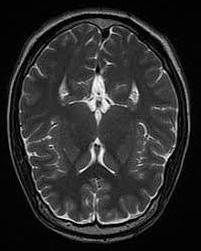
Label: notumor